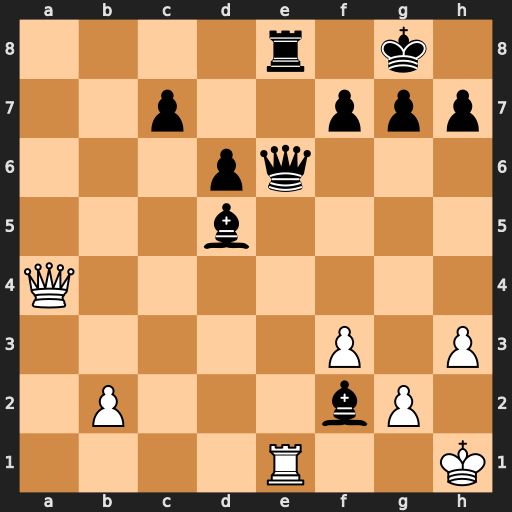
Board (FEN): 4r1k1/2p2ppp/3pq3/3b4/Q7/5P1P/1P3bP1/4R2K
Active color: w
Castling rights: -
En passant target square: -
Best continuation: Qxe8+ Qxe8 Rxe8#